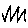
Label: zigzag